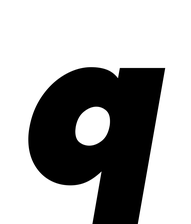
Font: Poppins-BlackItalic